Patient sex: M
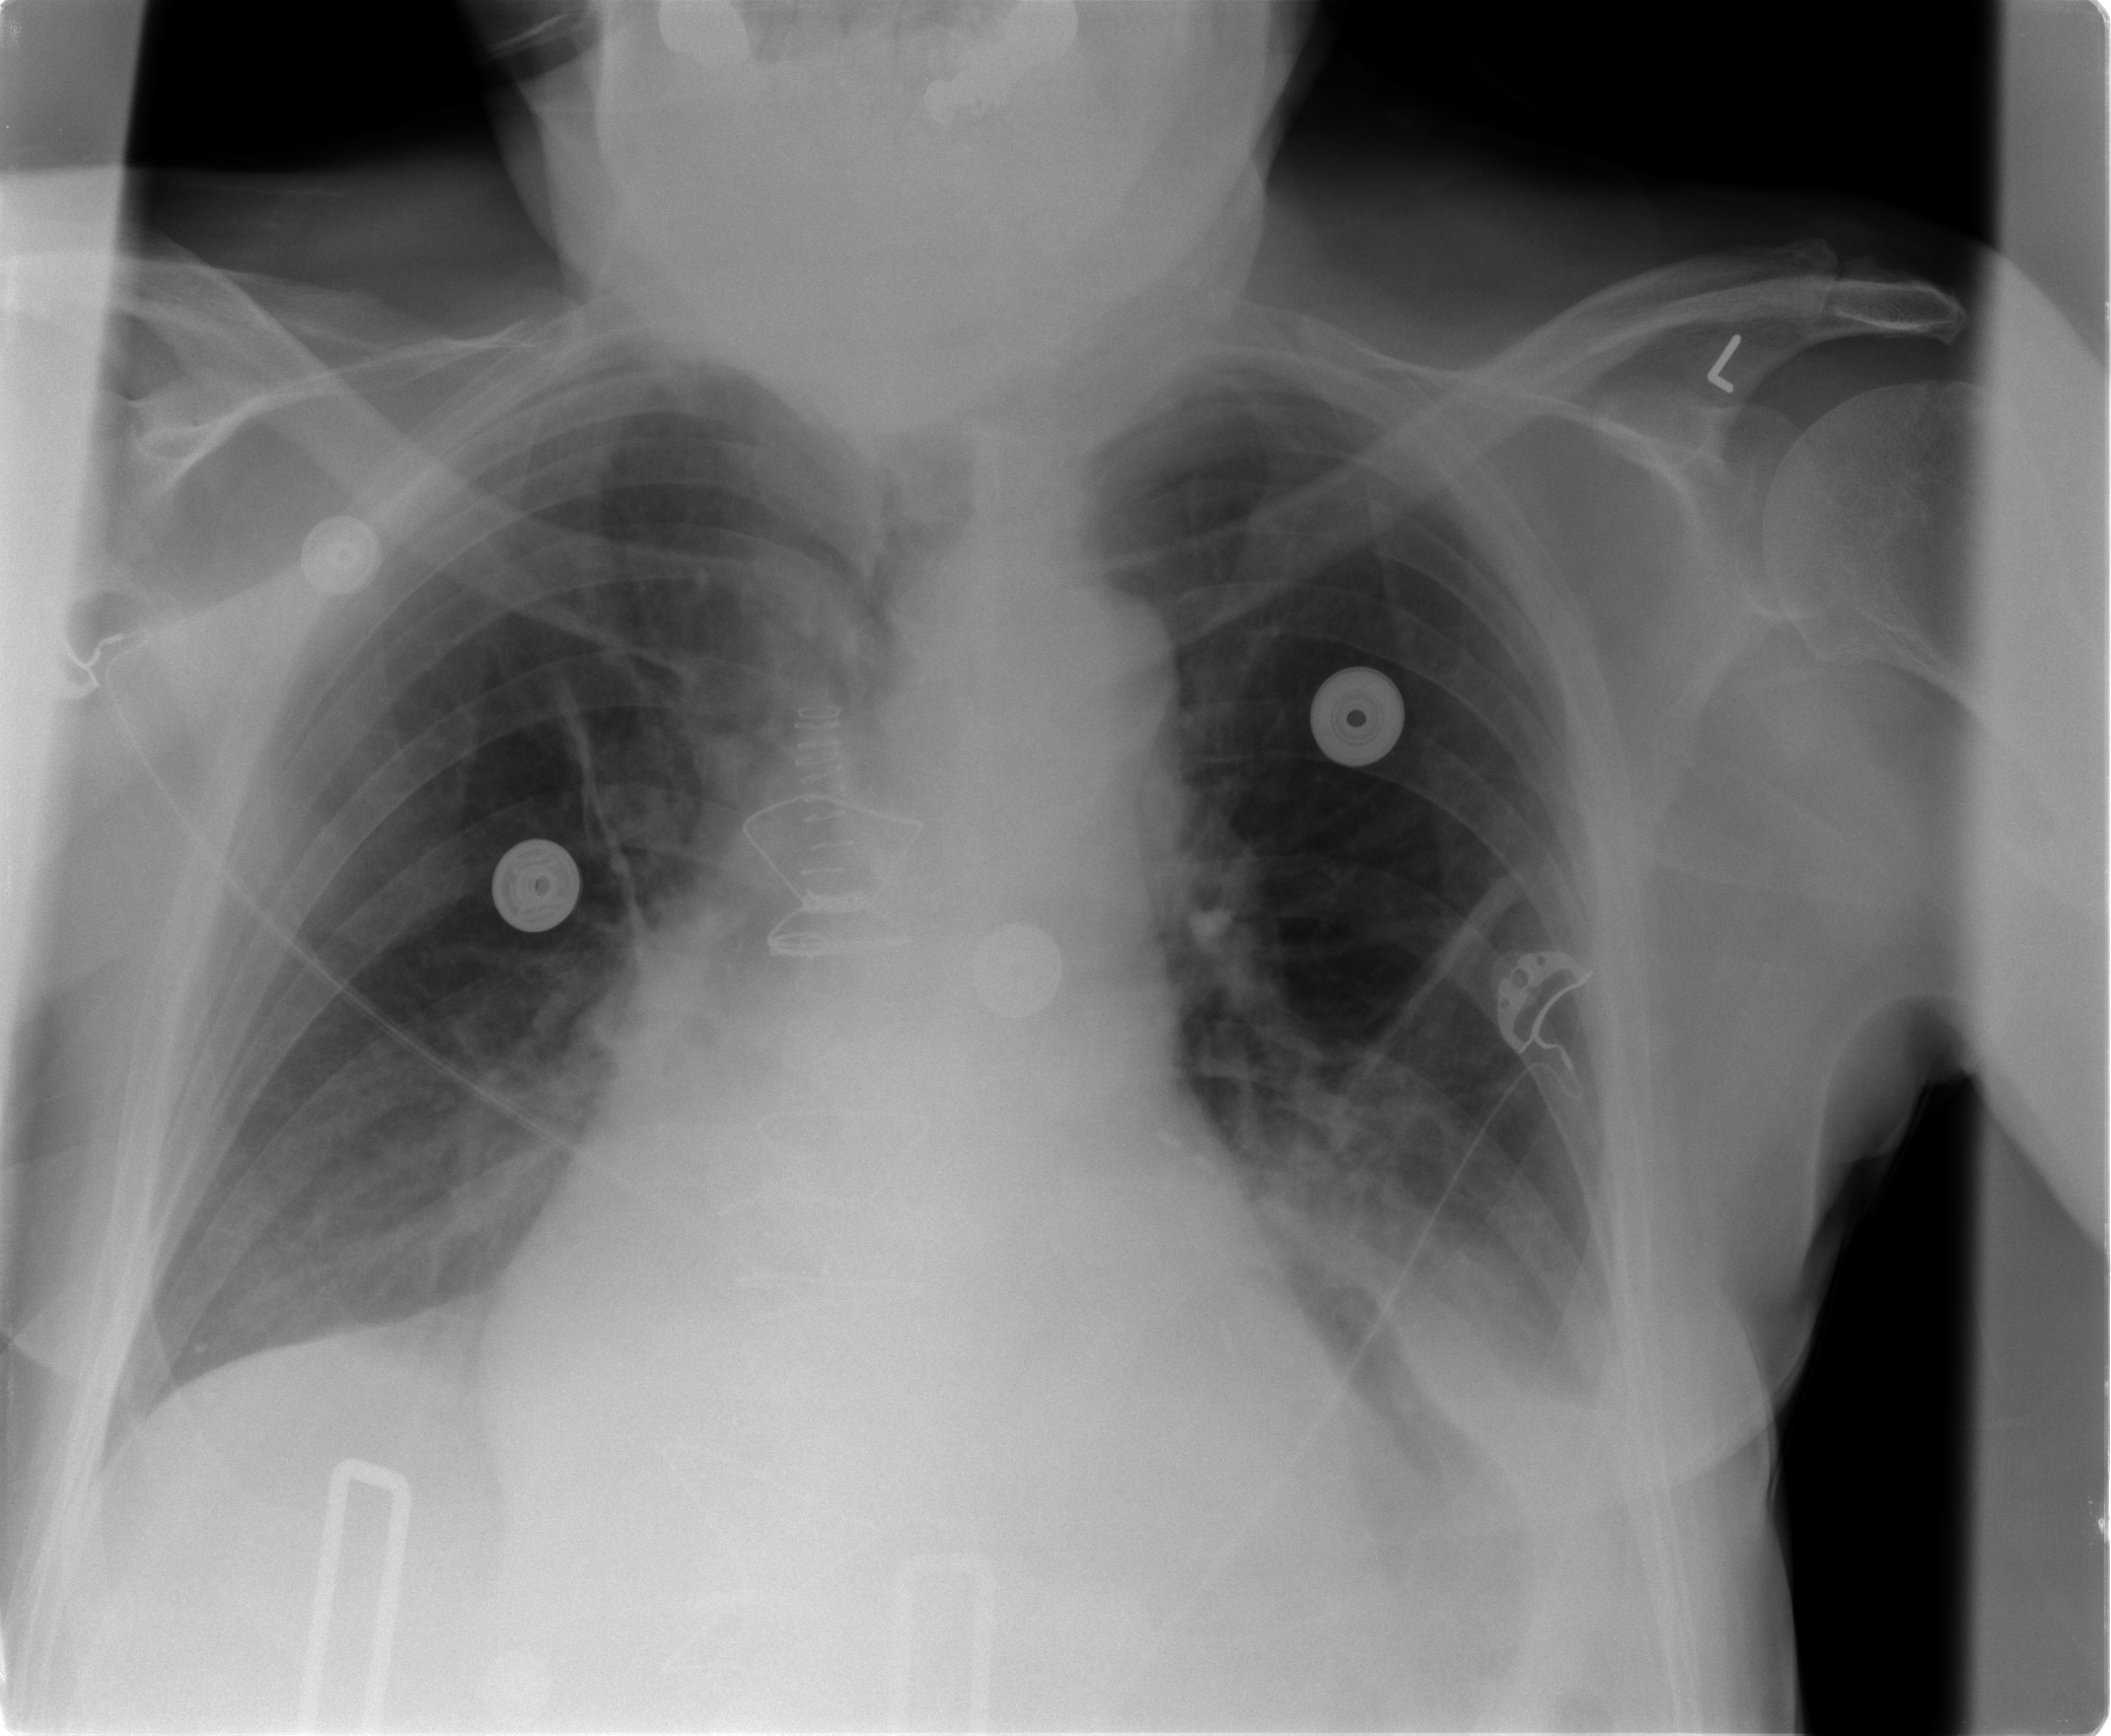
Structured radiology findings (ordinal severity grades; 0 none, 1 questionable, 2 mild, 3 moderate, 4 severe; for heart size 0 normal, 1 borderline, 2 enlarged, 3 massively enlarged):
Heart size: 2
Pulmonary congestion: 2
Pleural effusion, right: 0
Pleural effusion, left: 2
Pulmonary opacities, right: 0
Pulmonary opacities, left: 1
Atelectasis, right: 2
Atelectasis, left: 2